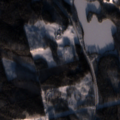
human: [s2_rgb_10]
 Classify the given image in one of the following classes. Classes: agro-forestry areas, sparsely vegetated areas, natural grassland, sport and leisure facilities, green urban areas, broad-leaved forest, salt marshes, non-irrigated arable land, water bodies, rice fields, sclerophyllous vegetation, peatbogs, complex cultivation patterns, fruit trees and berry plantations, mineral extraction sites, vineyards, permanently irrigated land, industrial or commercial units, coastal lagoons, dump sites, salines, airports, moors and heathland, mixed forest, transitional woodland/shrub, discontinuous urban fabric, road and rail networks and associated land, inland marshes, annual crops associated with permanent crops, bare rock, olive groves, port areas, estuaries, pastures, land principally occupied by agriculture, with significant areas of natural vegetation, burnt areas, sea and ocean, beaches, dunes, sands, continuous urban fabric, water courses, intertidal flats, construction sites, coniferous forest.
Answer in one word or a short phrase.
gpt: broad-leaved forest, coniferous forest, mixed forest